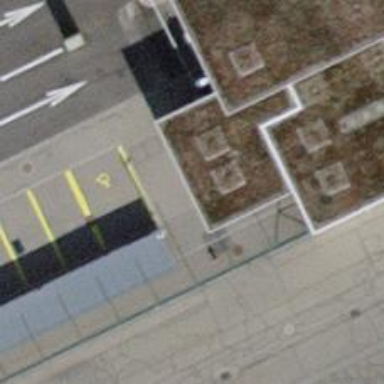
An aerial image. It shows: Full-height turnstile barrier.